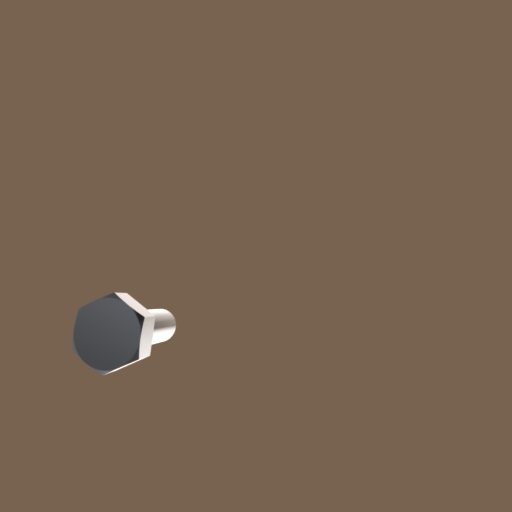
Label: bolt